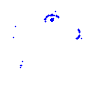
Particle: kaon